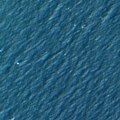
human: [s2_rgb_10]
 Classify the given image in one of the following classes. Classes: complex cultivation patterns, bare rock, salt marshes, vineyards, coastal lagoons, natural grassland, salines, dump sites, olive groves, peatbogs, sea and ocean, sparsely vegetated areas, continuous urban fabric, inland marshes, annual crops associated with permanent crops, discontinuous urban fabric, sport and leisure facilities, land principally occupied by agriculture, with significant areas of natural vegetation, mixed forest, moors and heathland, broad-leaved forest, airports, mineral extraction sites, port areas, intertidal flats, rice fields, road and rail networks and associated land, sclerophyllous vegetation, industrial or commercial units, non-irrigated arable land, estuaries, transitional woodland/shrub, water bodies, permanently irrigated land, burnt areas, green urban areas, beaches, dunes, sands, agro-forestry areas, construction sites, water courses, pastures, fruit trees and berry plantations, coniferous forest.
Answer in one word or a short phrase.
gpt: sea and ocean